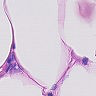
Metastatic tissue present: no